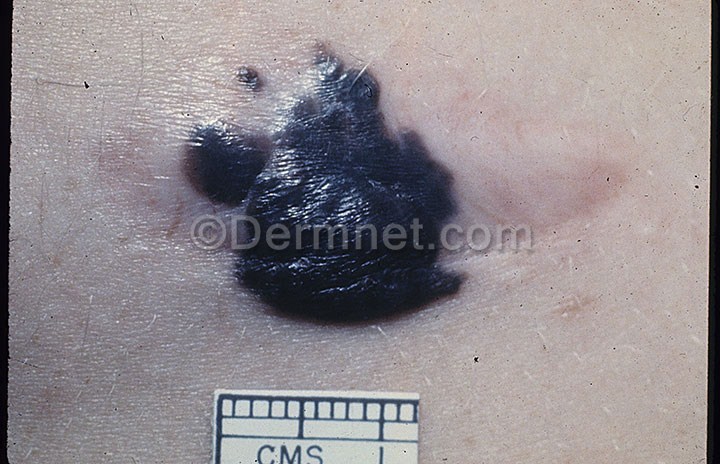
Disease: Melanoma Skin Cancer Nevi and Moles